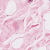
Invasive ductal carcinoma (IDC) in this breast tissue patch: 0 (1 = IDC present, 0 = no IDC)